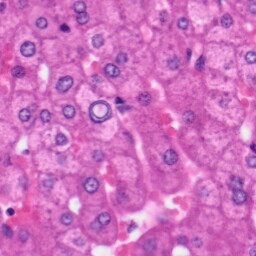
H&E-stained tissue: Liver